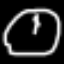
Label: clock